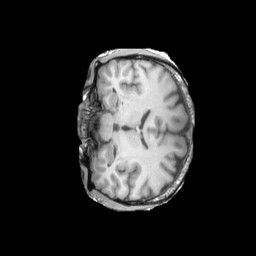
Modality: T1w
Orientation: coronal
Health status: ill
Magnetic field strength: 3 T